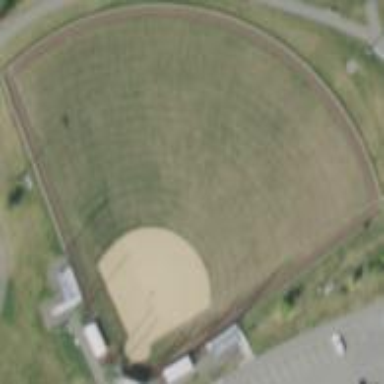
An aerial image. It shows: Baseball pitch for leisure and sports activities.